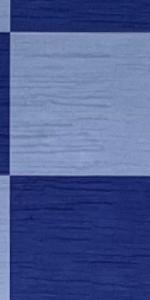
Label: Empty